九年级 · 画法几何学
如图, Rt $\triangle A B C$ 中, $\angle B A C=90^{\circ}, \cos B=\frac{1}{4}$, 点 $D$ 是边 $B C$ 的中点, 以 $A D$ 为底边在其右侧作等腰三角形 $A D E$, 使 $\angle A D E=\angle B$, 连接 $C E$, 则 $\frac{C E}{A D}$ 的值为 ( )

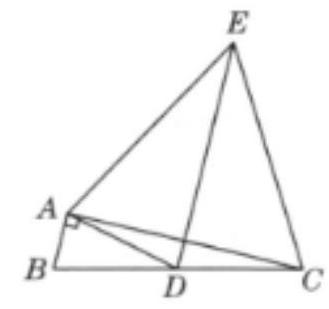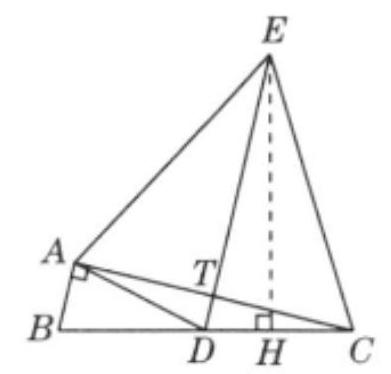
A. $\frac{3}{2}$
B. $\sqrt{3}$
C. $\frac{\sqrt{15}}{2}$
D. 2
答案: D
解析: 【分析】

本题考查解直角三角形, 等要三角形的判定和性质, 线段的垂直平分线的性质等知识, 解题的关键是证明 $E A=E C=E D$, 属于中考常考题型. 设 $D E$ 交 $A C$ 于 $T$, 过点 $E$ 作 $E H \perp C D$ 于 $H$. 首先证明 $E A=$ $E D=E C$, 再证明 $\angle B=\angle E C D$, 可得结论.

【解答】

解: 设 $D E$ 交 $A C$ 于点 $T$, 过点 $E$ 作 $E H \perp C D$ 于点 $H$, 如图所示.

$\because$ 在Rt $\triangle A B C$ 中, 点 $D$ 是边 $B C$ 的中点,

$\therefore A D=D B=D C$.

$\therefore \angle B=\angle D A B$.

$\because \angle B=\angle A D E$,

$\therefore \angle D A B=\angle A D E$.

$\therefore A B / / D E$.

$\therefore \angle D T C=\angle B A C=90^{\circ}$.

$\because D T / / A B, B D=D C$,

$\therefore A T=T C$.

$\therefore E A=E C=E D$.

$\therefore \angle E D C=\angle E C D$.

$\because E H \perp C D$,

$\therefore C H=D H$.

$\because D E / / A B$,

$\therefore \angle E D C=\angle B$.

$\therefore \angle E C D=\angle B$.

$\therefore \cos \angle E C H=\cos B=\frac{1}{4}$,
$\therefore \frac{C H}{E C}=\frac{1}{4}$.

$\therefore \frac{E C}{A D}=\frac{E C}{C D}=\frac{E C}{2 C H}=2$.